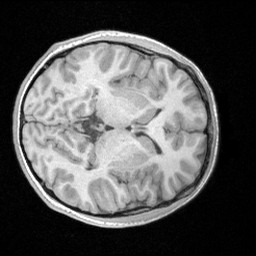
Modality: T1w
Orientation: axial